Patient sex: M
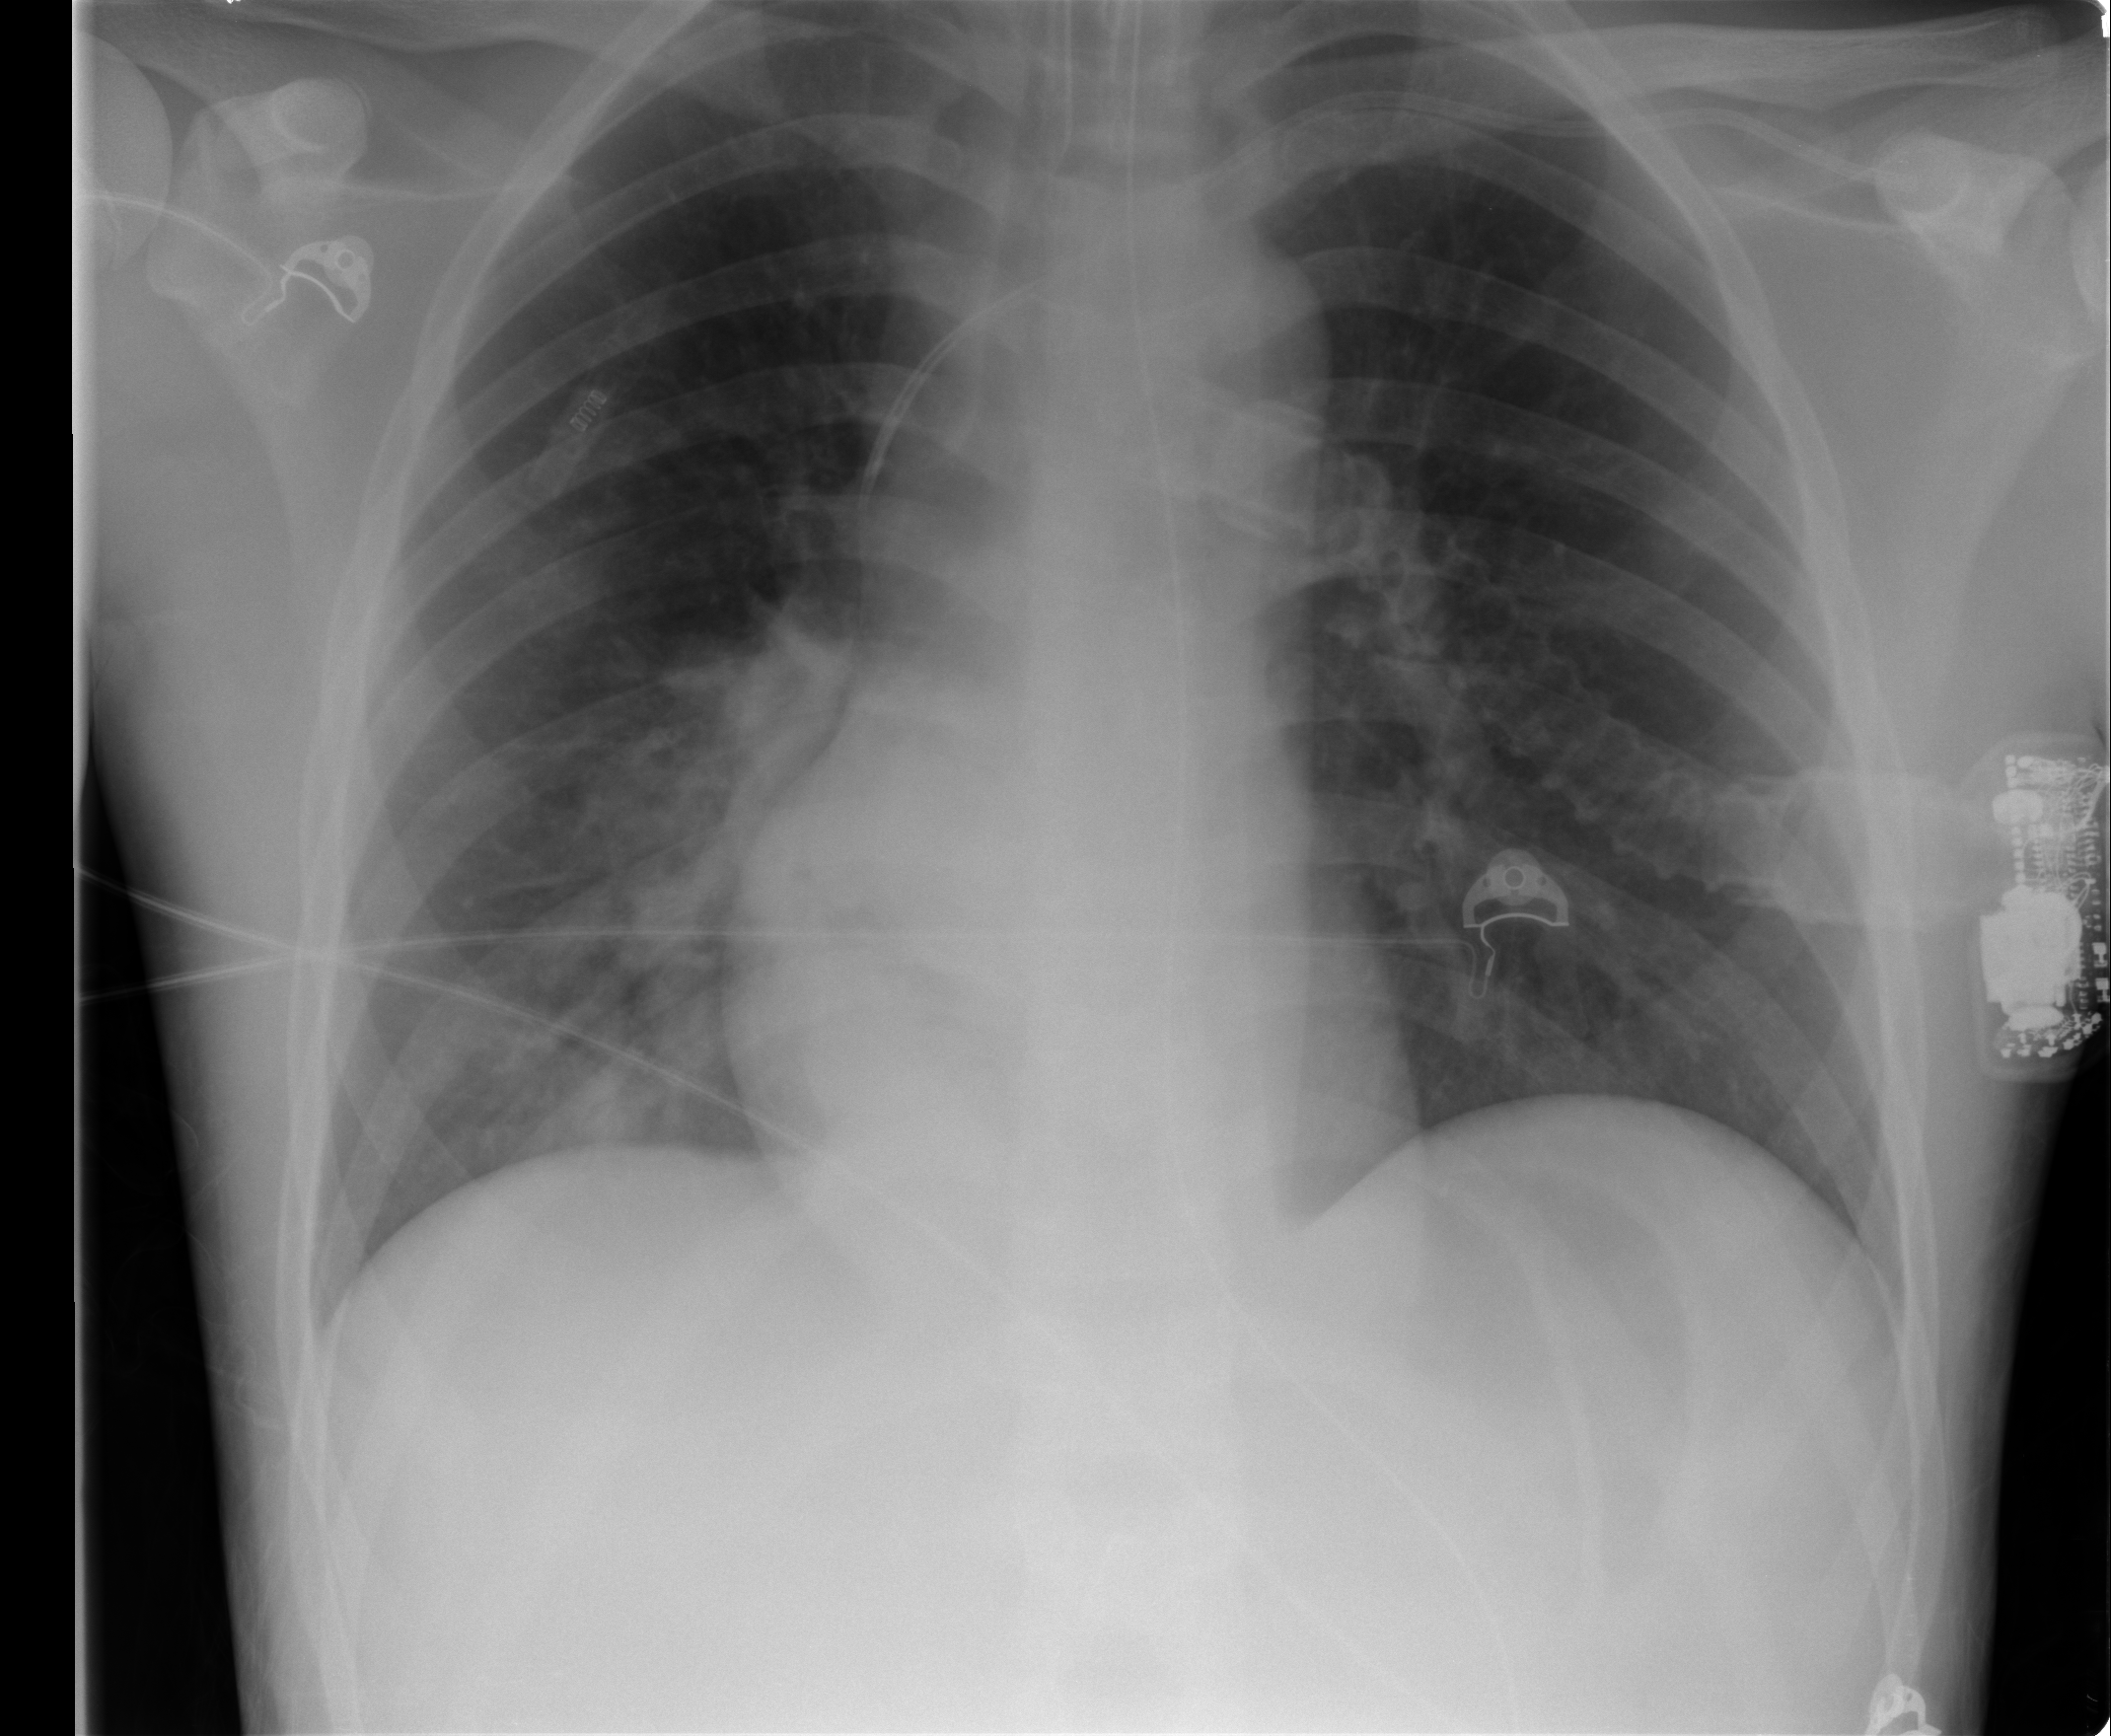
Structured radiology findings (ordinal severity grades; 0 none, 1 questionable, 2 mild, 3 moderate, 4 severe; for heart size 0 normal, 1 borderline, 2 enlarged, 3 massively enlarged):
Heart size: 0
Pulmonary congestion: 0
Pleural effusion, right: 0
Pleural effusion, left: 0
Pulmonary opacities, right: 2
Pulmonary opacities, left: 0
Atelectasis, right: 2
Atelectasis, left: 0